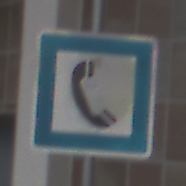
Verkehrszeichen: Fernsprecher
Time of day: MorningAfternoon
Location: Roofed (Urban)
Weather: PartlyCloudy
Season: NotSpecified
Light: Natural